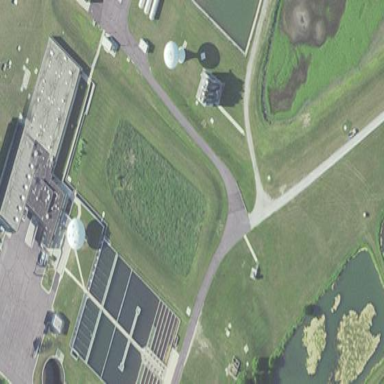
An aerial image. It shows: Wastewater plant surrounded by fence.